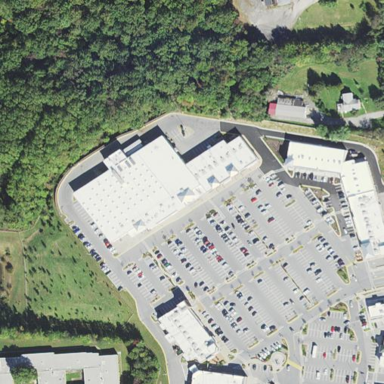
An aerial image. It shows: Retail building housing supermarket.